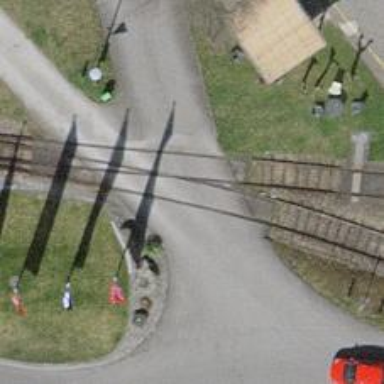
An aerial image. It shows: Railway level crossing.